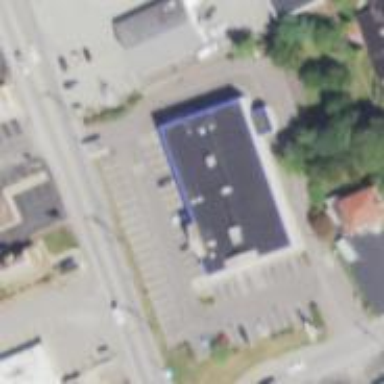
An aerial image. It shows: Pharmacy providing healthcare services.